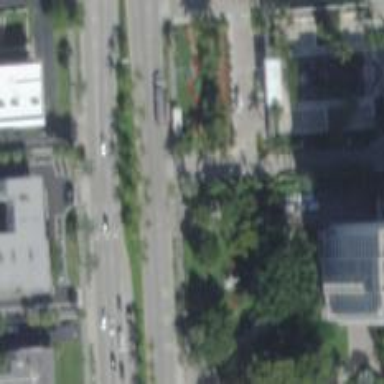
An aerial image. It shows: Primary highway with separate asphalt sidewalks.